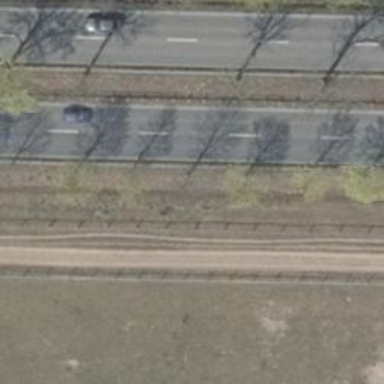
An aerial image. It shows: Primary highway with asphalt surface and lane markings. There are no sidewalks present.